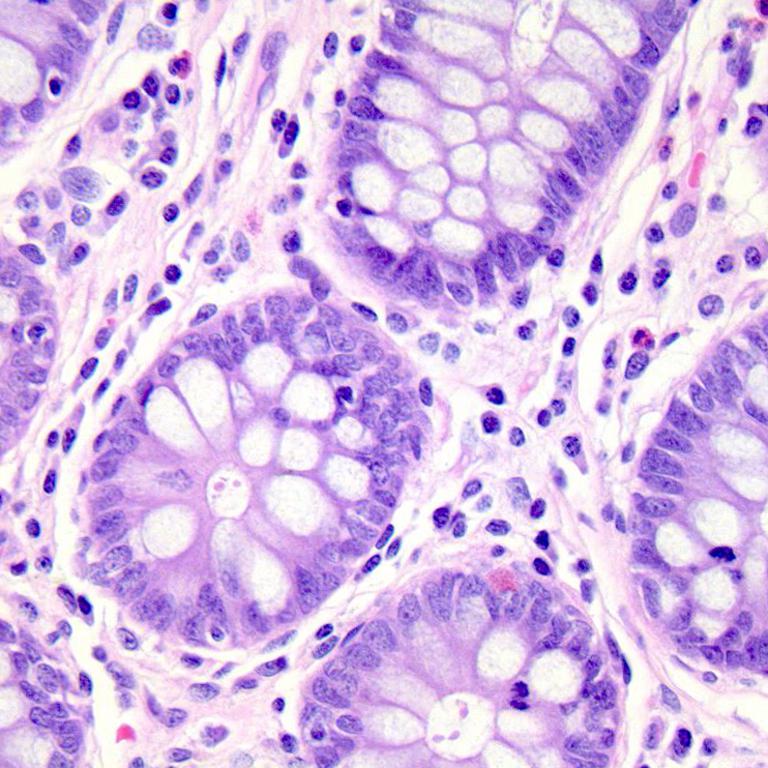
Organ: colon
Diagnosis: benign